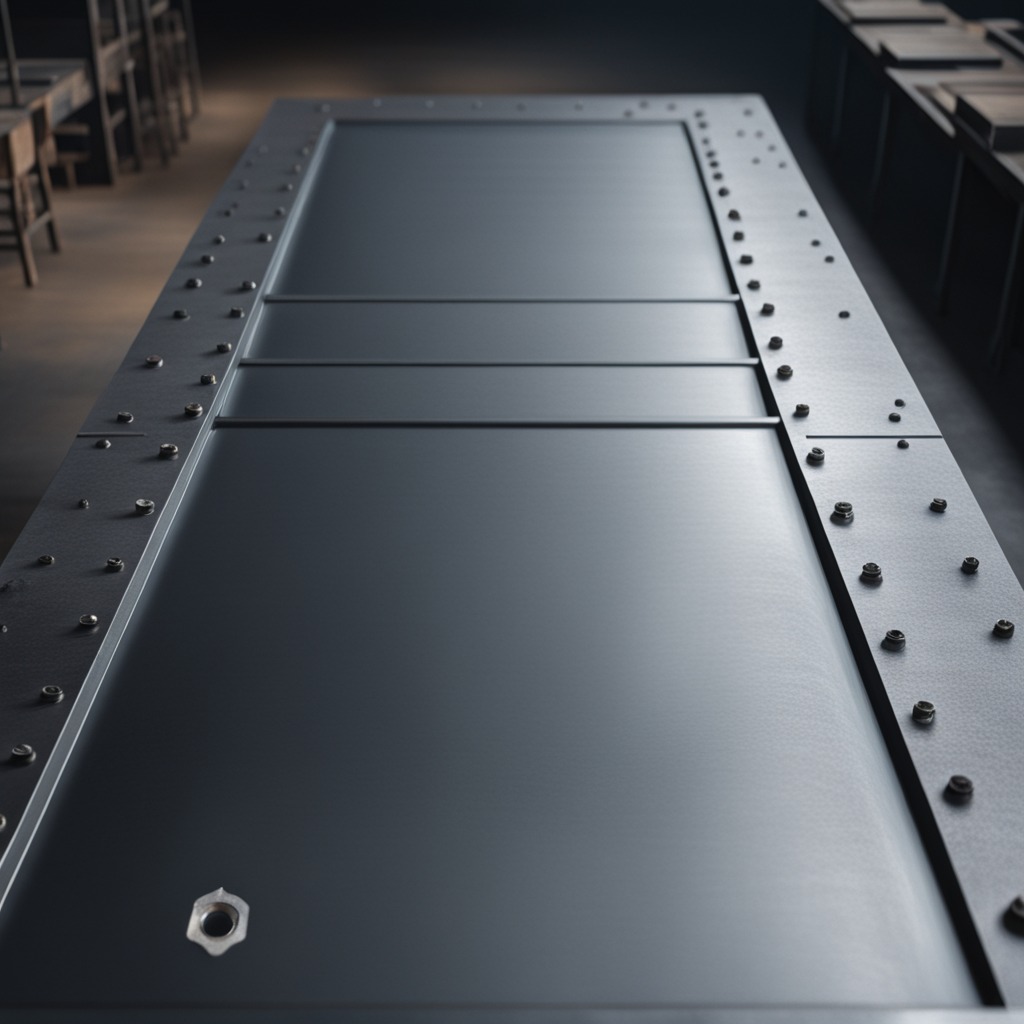
A metal nut is lying on the cold steel table in a mining workshop.